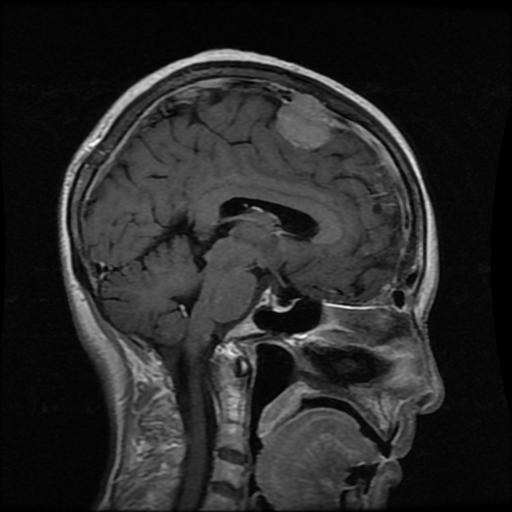
Label: meningioma